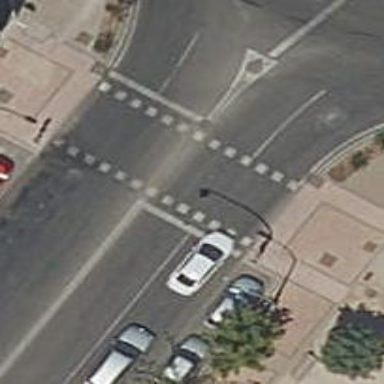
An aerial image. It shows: Road with traffic signals for signaling.